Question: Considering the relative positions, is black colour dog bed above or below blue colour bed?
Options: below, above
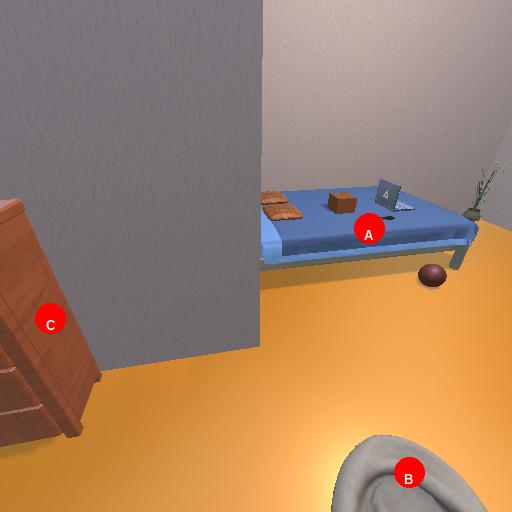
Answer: below